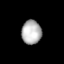
Tissue: lung
Cell type: Epithelial cells
Senescence score: 0.1528
Nuclear area (px): 466
Mean DAPI intensity: 179.041